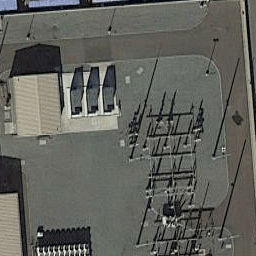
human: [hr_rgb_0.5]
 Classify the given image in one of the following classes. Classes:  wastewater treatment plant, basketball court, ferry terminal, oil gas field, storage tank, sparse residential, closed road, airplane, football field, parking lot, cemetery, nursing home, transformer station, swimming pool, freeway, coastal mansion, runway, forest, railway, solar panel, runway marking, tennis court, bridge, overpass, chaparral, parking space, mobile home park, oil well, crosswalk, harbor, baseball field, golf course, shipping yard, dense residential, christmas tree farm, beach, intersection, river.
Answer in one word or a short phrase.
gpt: transformer station